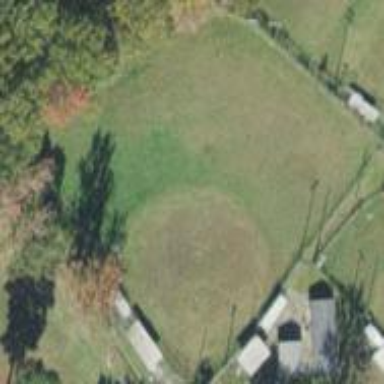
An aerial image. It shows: Baseball pitch for leisure land.